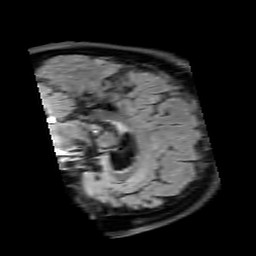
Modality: FLAIR
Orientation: sagittal
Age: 59
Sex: female
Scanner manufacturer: siemens
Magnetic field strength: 3 T
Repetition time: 9 s
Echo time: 0.098 s